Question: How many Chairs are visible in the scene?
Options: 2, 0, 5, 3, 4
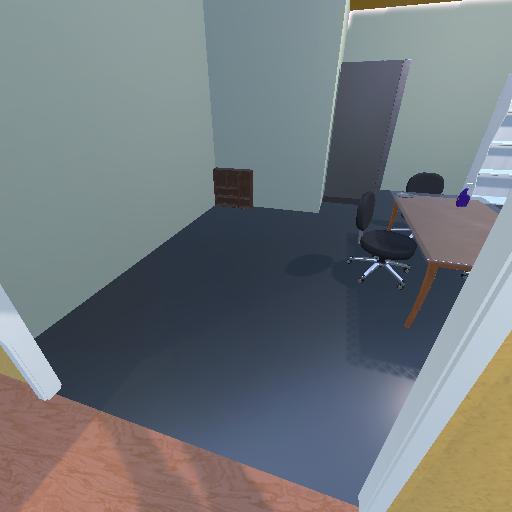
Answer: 2